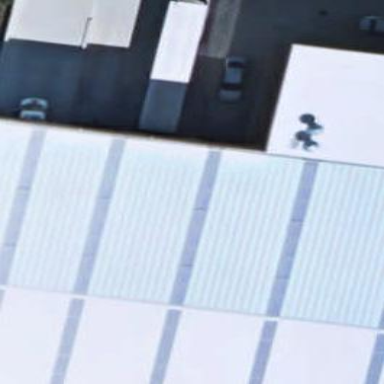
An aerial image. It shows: Industrial building.